Field crop: maize
Growth stage: 2
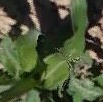
Species: maize